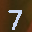
Label: 7